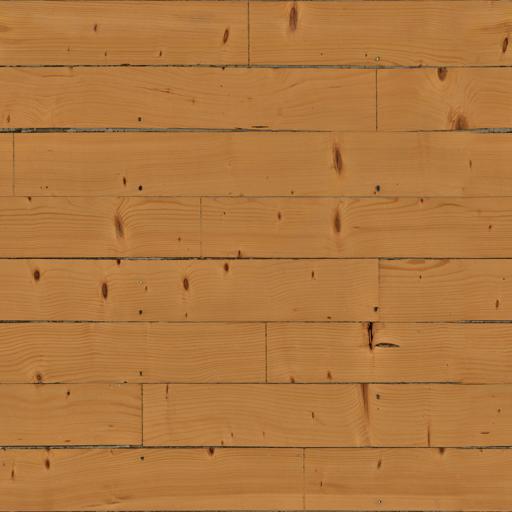
Tags: floor flooring parquet planks wood wooden